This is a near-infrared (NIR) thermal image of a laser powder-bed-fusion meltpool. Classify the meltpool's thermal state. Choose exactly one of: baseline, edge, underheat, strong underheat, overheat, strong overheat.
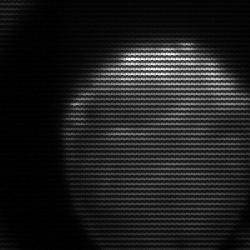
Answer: edge